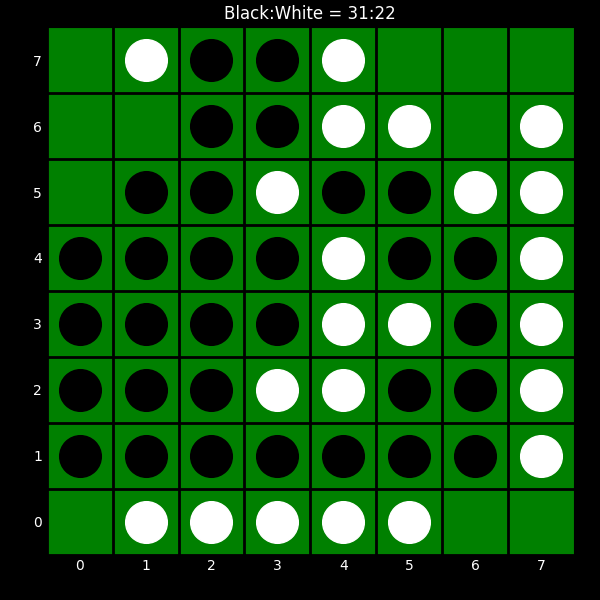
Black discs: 31
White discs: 22